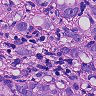
Metastatic tissue present: yes